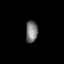
Tissue: lung
Cell type: Fibroblasts
Senescence score: 0.6407
Nuclear area (px): 252
Mean DAPI intensity: 122.004